Interaction volume radius: 5 \u00c5
Interaction volume height: 20 \u00c5
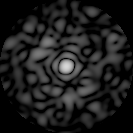
Disorder parameter: 0.8367